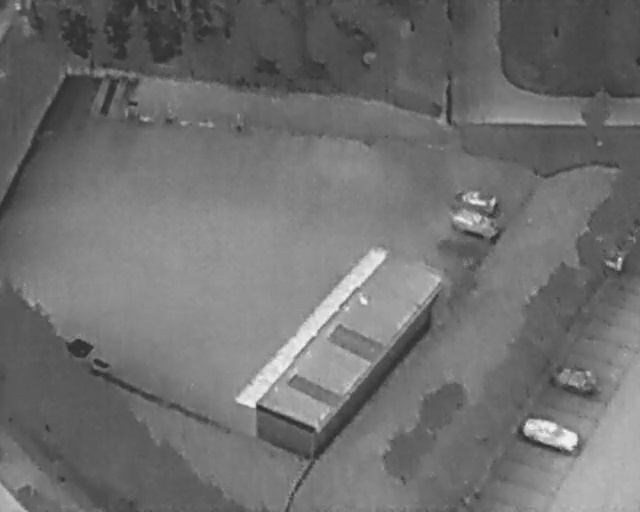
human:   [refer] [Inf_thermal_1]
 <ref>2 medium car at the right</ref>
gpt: <box>[[72, 38, 75, 48, 23], [72, 34, 76, 43, 2]]</box>